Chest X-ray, PA view. Patient: 23 years old, sex F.
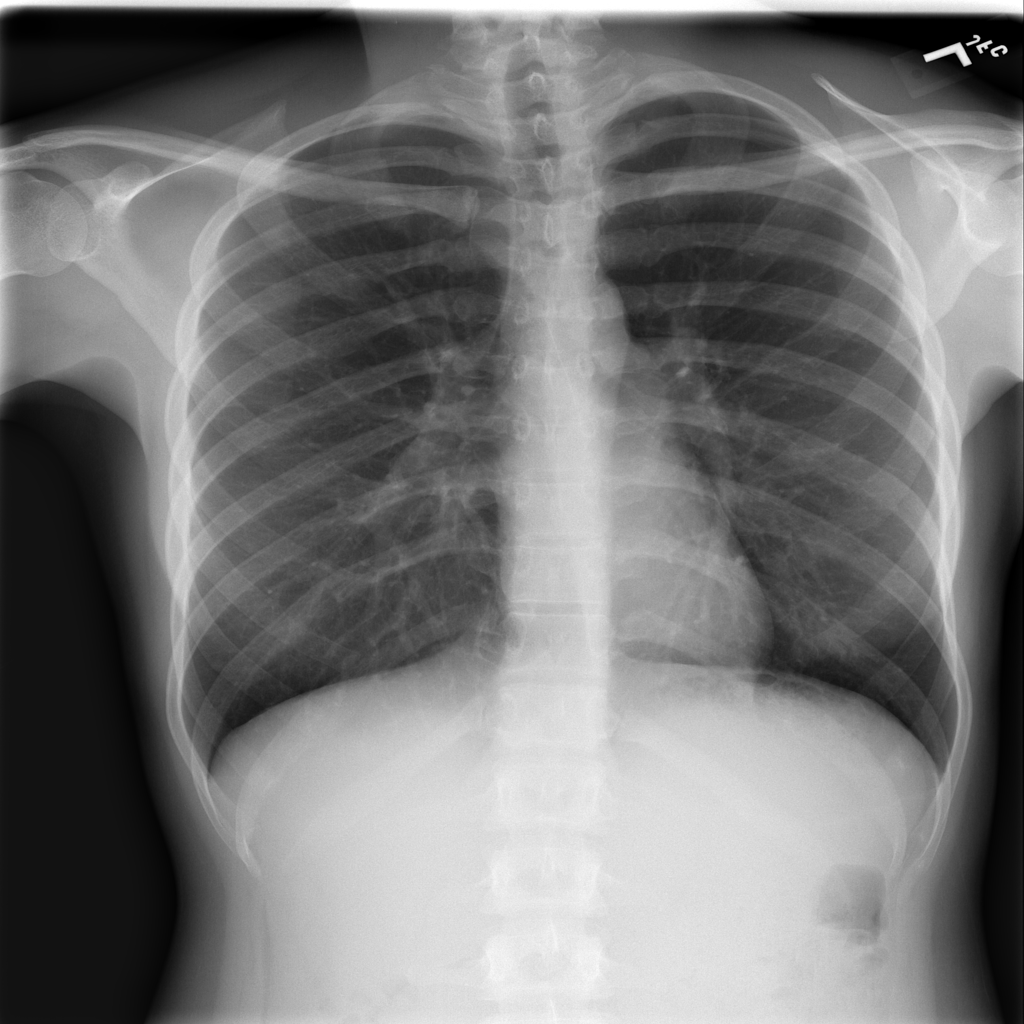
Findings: No Finding